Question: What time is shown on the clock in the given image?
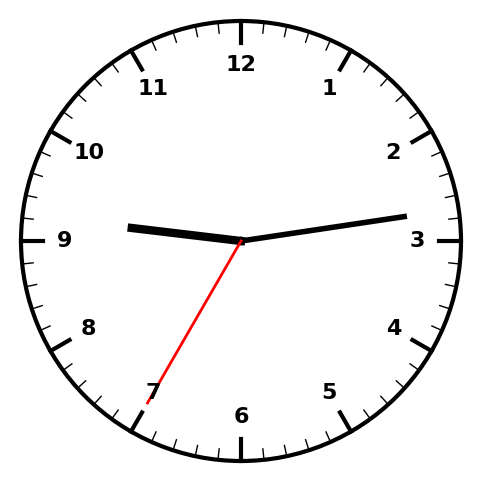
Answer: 09:13:35